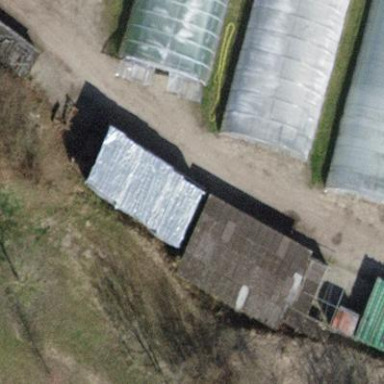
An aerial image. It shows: View of roof of building.